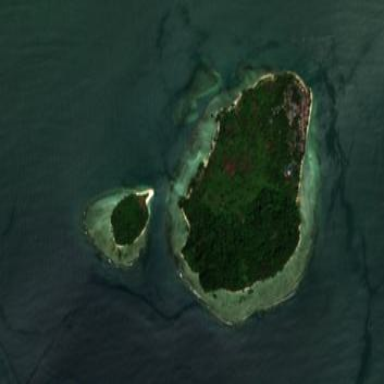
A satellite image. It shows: Island with natural coastline.